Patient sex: F
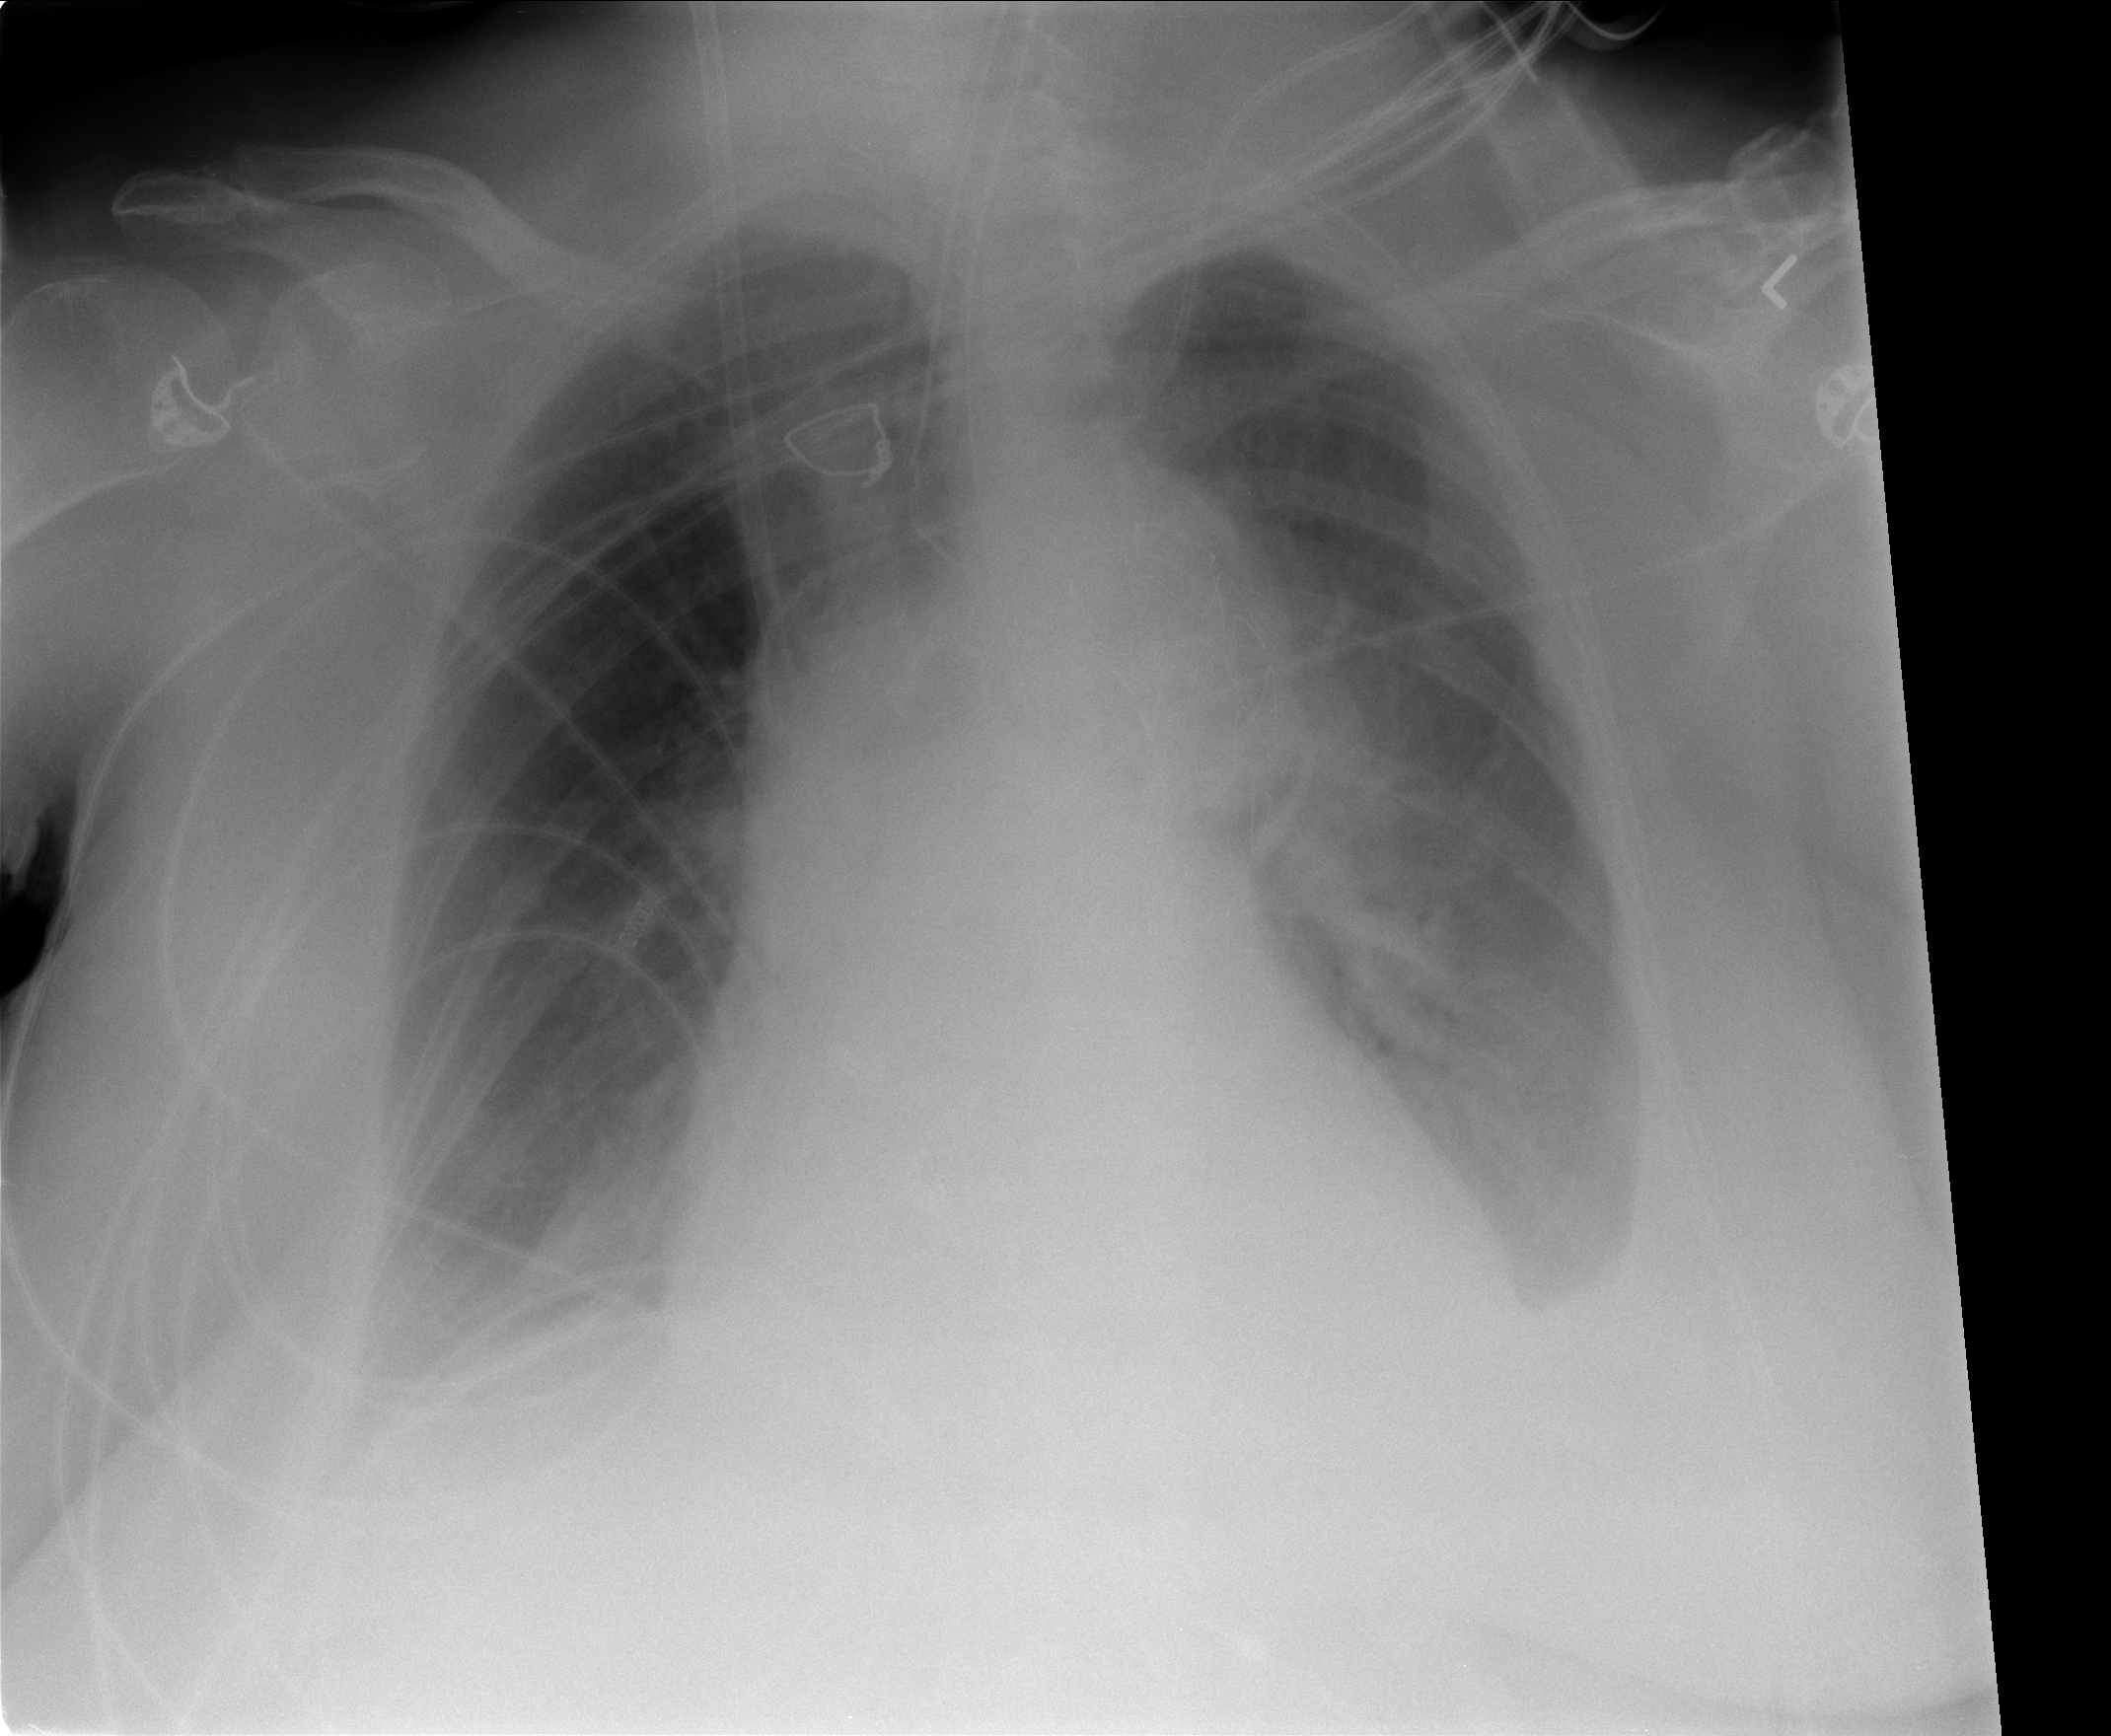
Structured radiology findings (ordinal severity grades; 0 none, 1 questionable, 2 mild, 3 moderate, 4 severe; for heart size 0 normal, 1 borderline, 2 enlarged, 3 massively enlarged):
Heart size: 2
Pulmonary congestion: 2
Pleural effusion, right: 0
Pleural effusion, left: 2
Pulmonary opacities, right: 0
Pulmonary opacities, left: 0
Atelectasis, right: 0
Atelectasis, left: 2